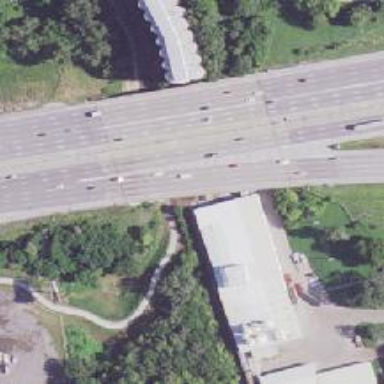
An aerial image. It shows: Bridge over motorway_link.